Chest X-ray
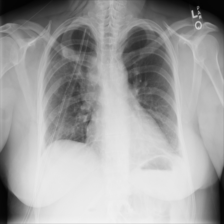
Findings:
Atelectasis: positive
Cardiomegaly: negative
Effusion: negative
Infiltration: negative
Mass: negative
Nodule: negative
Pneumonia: negative
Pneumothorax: negative
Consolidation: negative
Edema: negative
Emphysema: negative
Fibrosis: negative
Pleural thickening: negative
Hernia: negative